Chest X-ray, PA view. Patient: 64 years old, sex M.
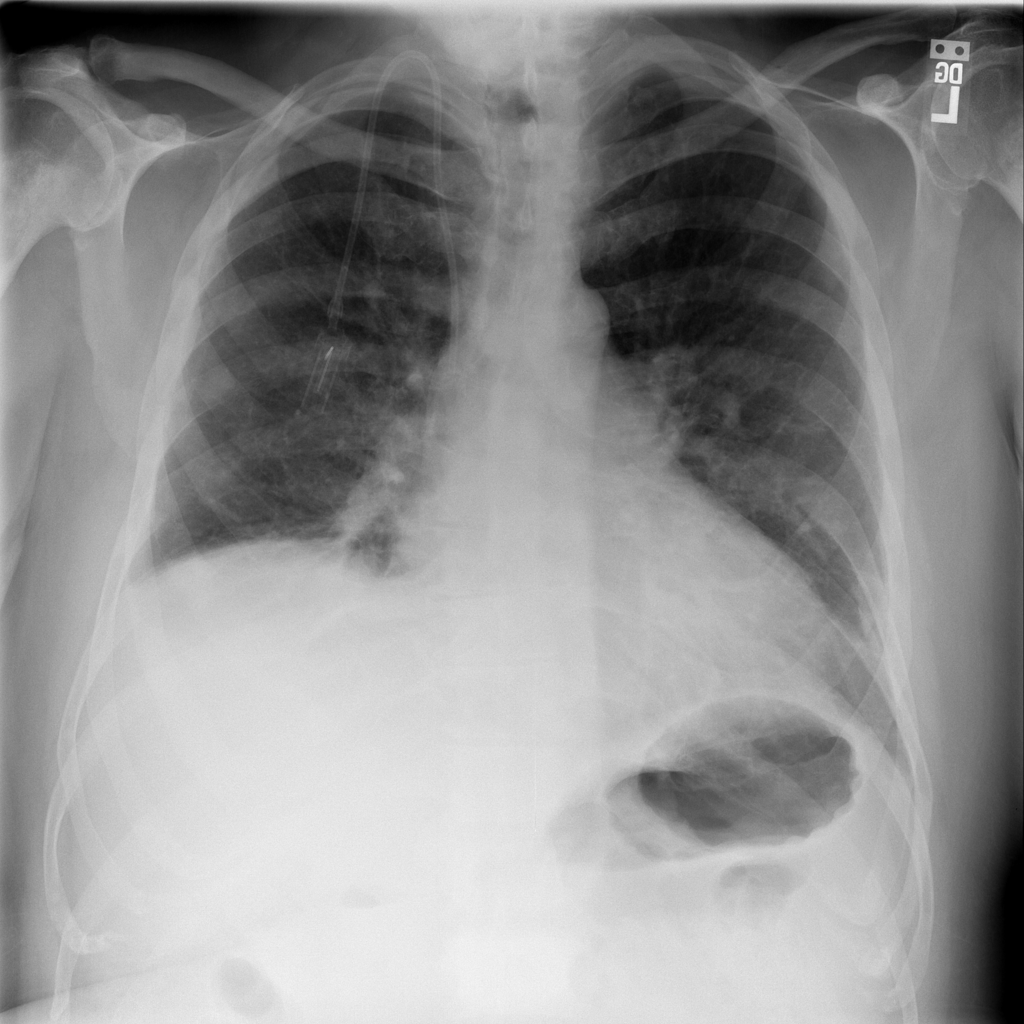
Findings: Atelectasis, Effusion